Field crop: tomato
Growth stage: 1
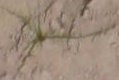
Species: cyperus